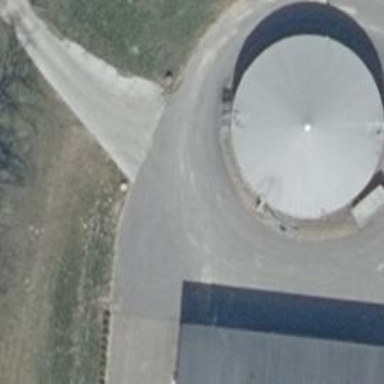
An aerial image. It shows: Storage tank that is man-made.